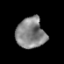
Tissue: prostate
Cell type: T cells
Senescence score: 0.2752
Nuclear area (px): 877
Mean DAPI intensity: 132.593